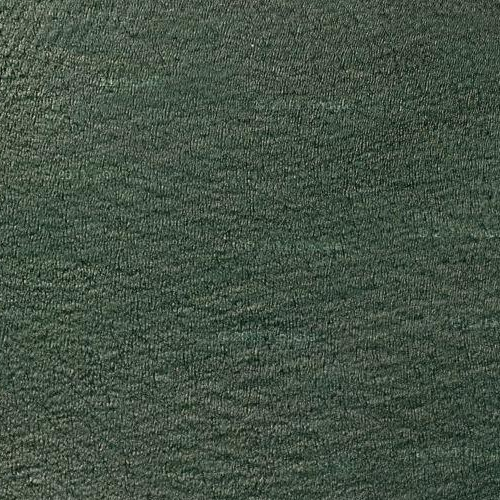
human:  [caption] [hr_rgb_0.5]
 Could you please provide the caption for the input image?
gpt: A part of ocean with dark water with many orange boats on it .

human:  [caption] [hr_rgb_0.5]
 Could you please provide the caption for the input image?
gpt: There is a part of ocean with dark waters with many red boats on it .

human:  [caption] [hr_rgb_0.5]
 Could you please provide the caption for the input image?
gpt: This is a part of ocean with dark water with a sand beach beside .

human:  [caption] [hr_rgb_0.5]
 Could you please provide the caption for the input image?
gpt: A part of ocean with dark waters with many orange boats on it while a snad beach beside .

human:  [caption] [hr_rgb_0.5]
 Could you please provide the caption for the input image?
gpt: A part of ocean with dark water with many orange boats on it .